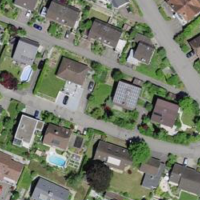
EUNIS habitat code: 55
Species observed at this site:
Hedera helix